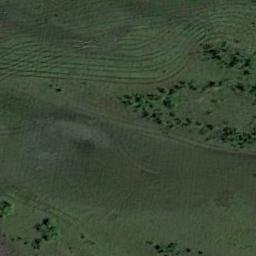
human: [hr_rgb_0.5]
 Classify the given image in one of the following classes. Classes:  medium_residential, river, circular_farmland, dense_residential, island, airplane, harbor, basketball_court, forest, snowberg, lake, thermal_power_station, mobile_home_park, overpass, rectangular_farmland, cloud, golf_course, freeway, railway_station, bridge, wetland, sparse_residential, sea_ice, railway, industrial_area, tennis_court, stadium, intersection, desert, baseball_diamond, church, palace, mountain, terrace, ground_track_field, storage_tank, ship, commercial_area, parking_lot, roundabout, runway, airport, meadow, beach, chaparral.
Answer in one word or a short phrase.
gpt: meadow